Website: apple
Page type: billing-address
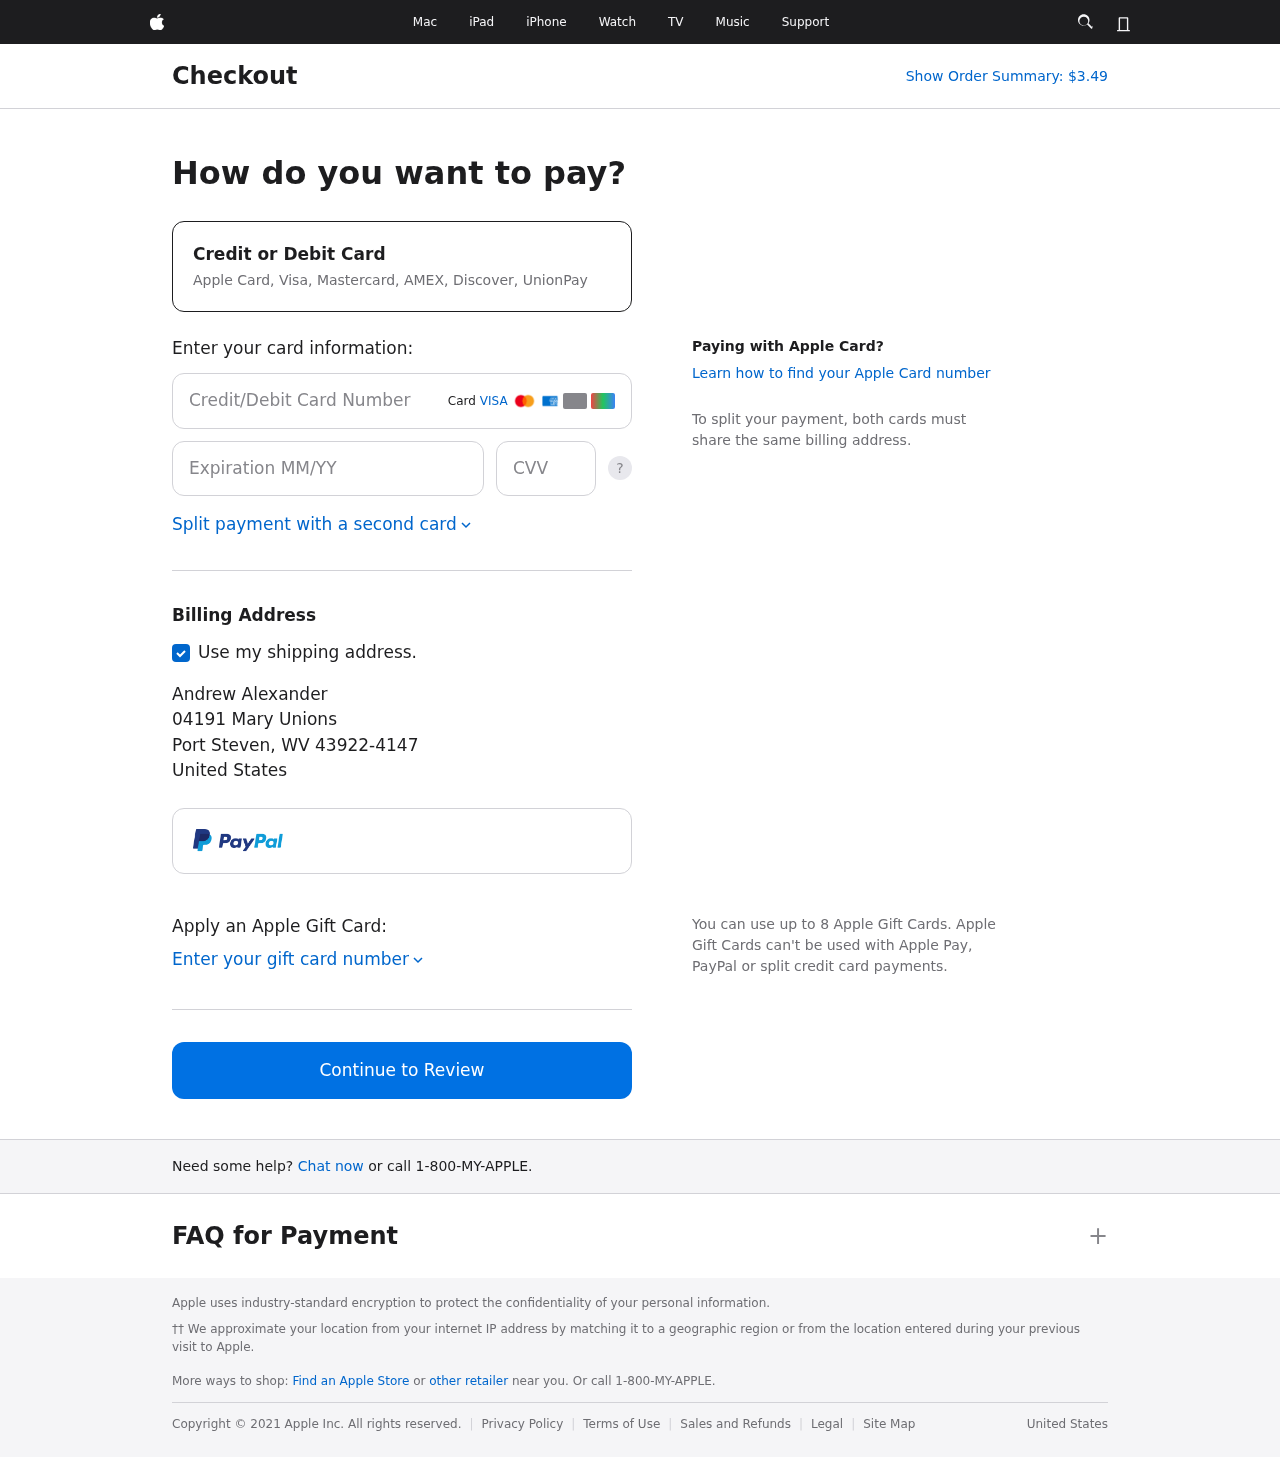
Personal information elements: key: PII_CARD_CVV
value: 440
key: PII_CARD_EXPIRY
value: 10/26
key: PII_CARD_NUMBER
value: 6586 7914 5699 0491
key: PII_CITY
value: Port Steven
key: PII_COUNTRY
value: United States
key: PII_FULLNAME
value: Andrew Alexander
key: PII_POSTCODE_FULL
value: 43922-4147
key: PII_STATE_ABBR
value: WV
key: PII_STREET
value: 04191 Mary Unions
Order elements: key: ORDER_TOTAL
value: Show Order Summary: $3.49